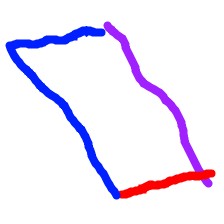
Shape: parallelogram